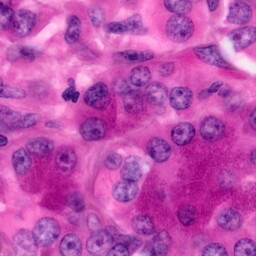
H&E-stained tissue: Pancreatic